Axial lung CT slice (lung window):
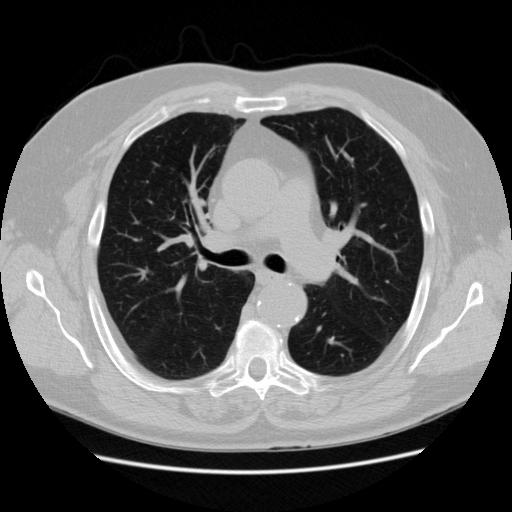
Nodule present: no